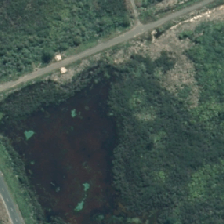
Land cover: lake_pond